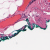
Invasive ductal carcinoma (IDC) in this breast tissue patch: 0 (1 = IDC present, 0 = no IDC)